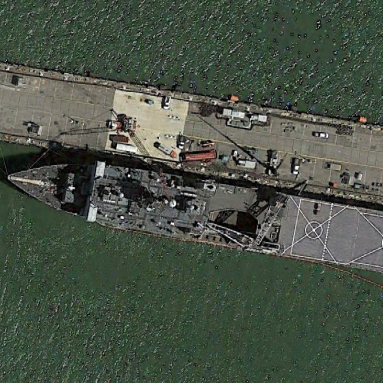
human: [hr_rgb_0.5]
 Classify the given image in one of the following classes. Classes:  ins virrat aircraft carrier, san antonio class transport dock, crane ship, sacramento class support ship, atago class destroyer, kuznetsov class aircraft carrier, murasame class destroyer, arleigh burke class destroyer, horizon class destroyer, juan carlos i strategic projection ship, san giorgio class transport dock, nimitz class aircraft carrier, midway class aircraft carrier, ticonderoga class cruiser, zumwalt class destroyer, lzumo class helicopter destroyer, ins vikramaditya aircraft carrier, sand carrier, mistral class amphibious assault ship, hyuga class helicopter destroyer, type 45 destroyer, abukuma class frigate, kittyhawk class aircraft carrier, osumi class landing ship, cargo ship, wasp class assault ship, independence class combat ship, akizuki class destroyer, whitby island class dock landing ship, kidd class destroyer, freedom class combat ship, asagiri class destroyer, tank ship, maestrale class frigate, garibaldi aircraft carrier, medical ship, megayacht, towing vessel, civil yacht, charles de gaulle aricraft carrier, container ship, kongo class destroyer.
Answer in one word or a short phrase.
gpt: Whitby Island class dock landing ship